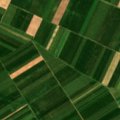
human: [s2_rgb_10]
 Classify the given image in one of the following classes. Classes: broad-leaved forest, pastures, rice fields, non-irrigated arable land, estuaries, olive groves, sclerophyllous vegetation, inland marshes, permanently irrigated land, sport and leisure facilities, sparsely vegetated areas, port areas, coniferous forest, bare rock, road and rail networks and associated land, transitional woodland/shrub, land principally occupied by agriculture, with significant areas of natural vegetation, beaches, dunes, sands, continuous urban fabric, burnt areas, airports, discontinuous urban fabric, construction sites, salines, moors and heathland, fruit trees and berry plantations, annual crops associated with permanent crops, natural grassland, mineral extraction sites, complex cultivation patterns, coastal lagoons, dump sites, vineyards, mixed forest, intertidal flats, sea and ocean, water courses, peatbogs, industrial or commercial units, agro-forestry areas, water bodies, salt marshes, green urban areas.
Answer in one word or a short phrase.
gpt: non-irrigated arable land